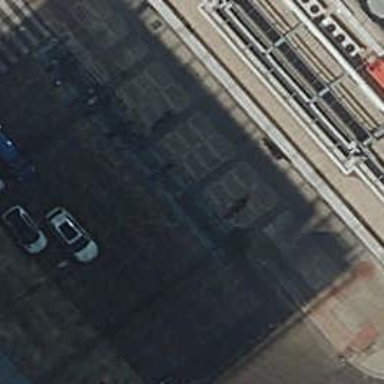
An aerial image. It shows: Motorcycle parking facility.